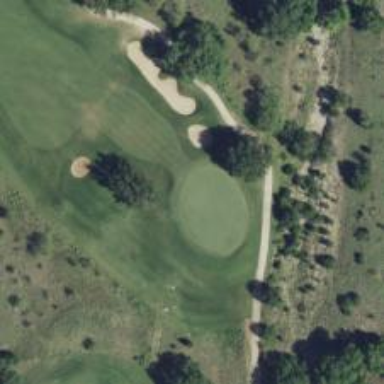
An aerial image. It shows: Golf hole.